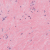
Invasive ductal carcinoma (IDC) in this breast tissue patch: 1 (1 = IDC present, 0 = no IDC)